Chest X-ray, AP view. Patient: 72 years old, sex F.
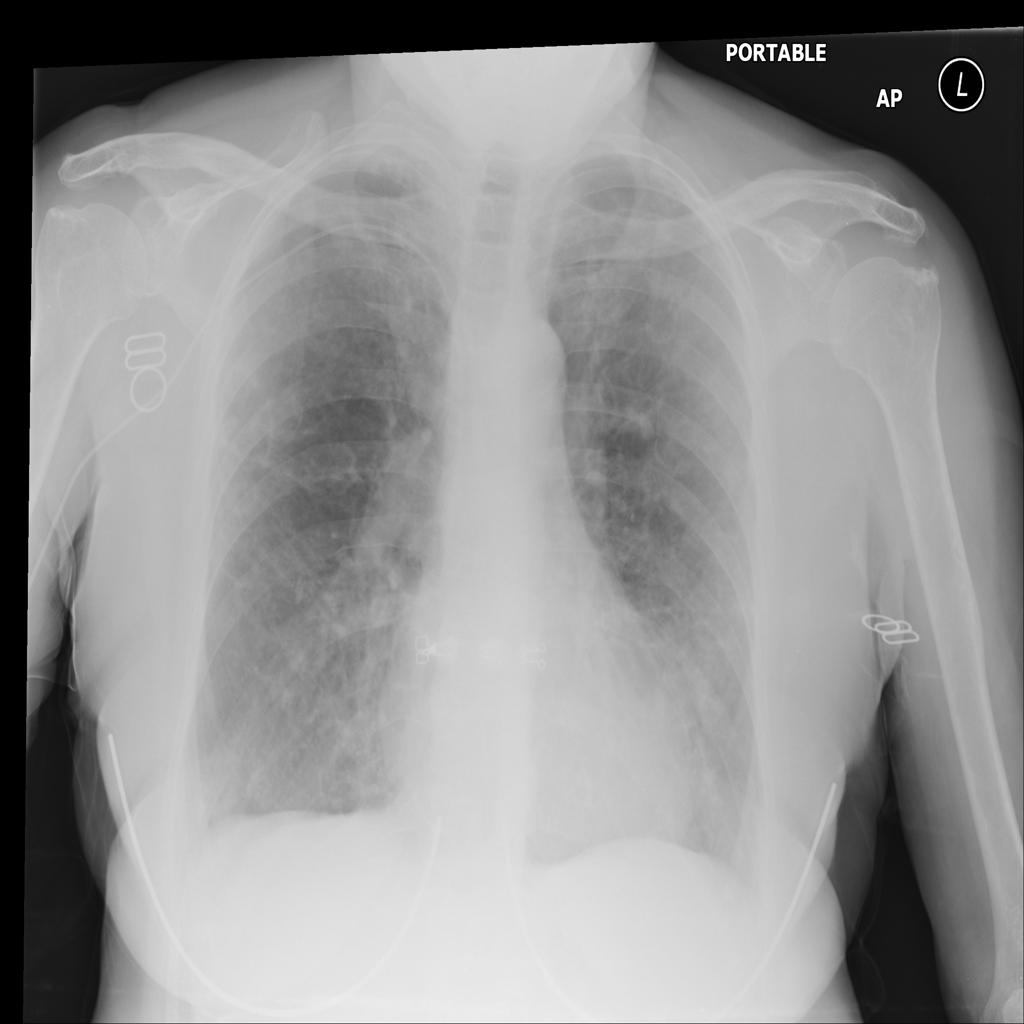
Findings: No Finding